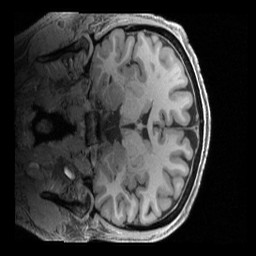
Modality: T1w
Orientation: coronal
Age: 47
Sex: male
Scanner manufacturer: siemens
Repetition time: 2.4 s
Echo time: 0.00231 s